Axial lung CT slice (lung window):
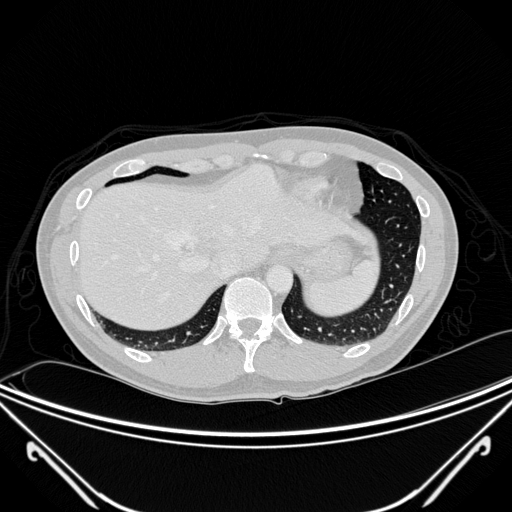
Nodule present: no